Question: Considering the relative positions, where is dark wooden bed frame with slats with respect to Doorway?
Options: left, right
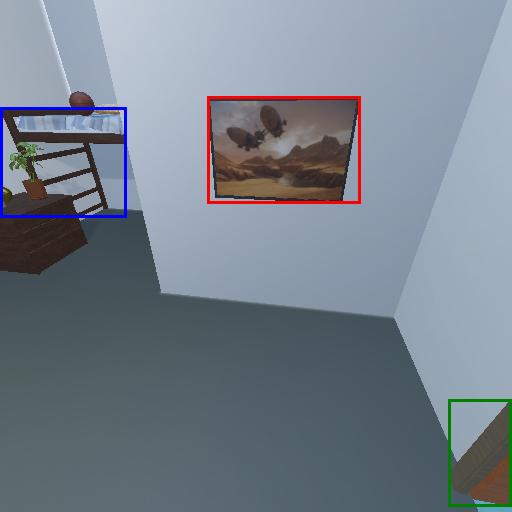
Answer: left